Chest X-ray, PA view. Patient: 55 years old, sex F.
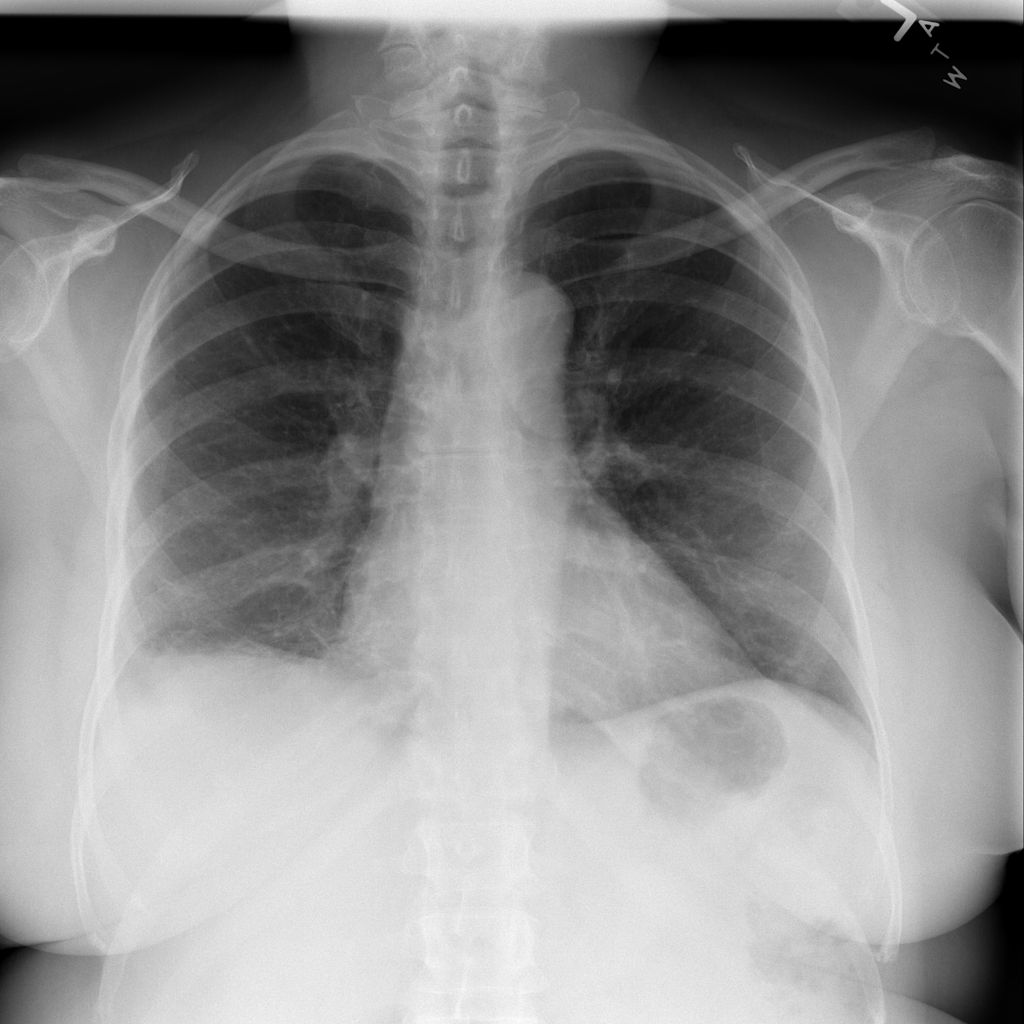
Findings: Atelectasis, Effusion, Infiltration